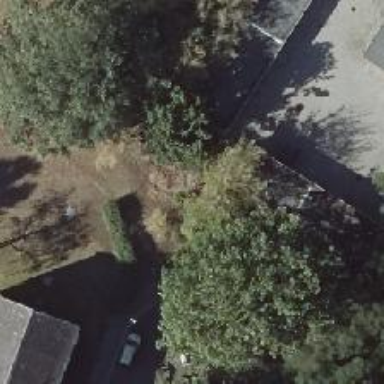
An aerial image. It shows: Garage with flat roof.